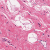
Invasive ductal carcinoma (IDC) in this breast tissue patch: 0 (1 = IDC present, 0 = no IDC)